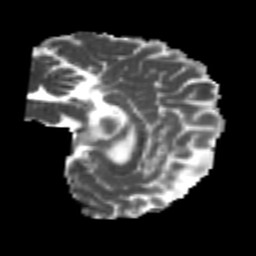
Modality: MD
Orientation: sagittal
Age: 22
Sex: male
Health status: healthy
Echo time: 0.074 s